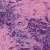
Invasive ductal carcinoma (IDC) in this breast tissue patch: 0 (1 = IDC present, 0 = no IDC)